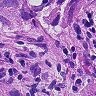
Metastatic tissue present: yes